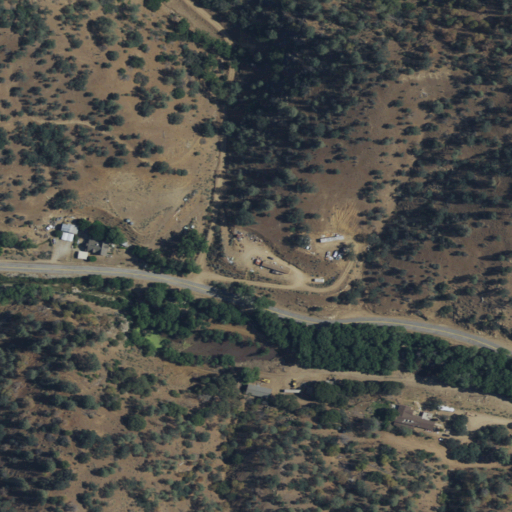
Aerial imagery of valley in California named Sycamore Canyon containing shrub, evergreen forest, open development, low intensity development, deciduous forest, and medium intensity development